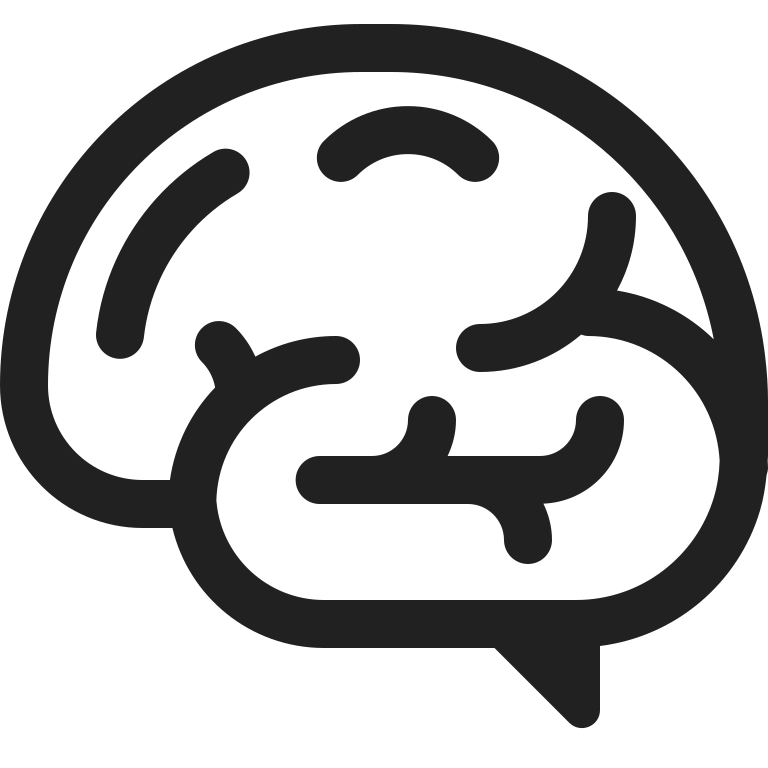
brain high contrast